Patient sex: M
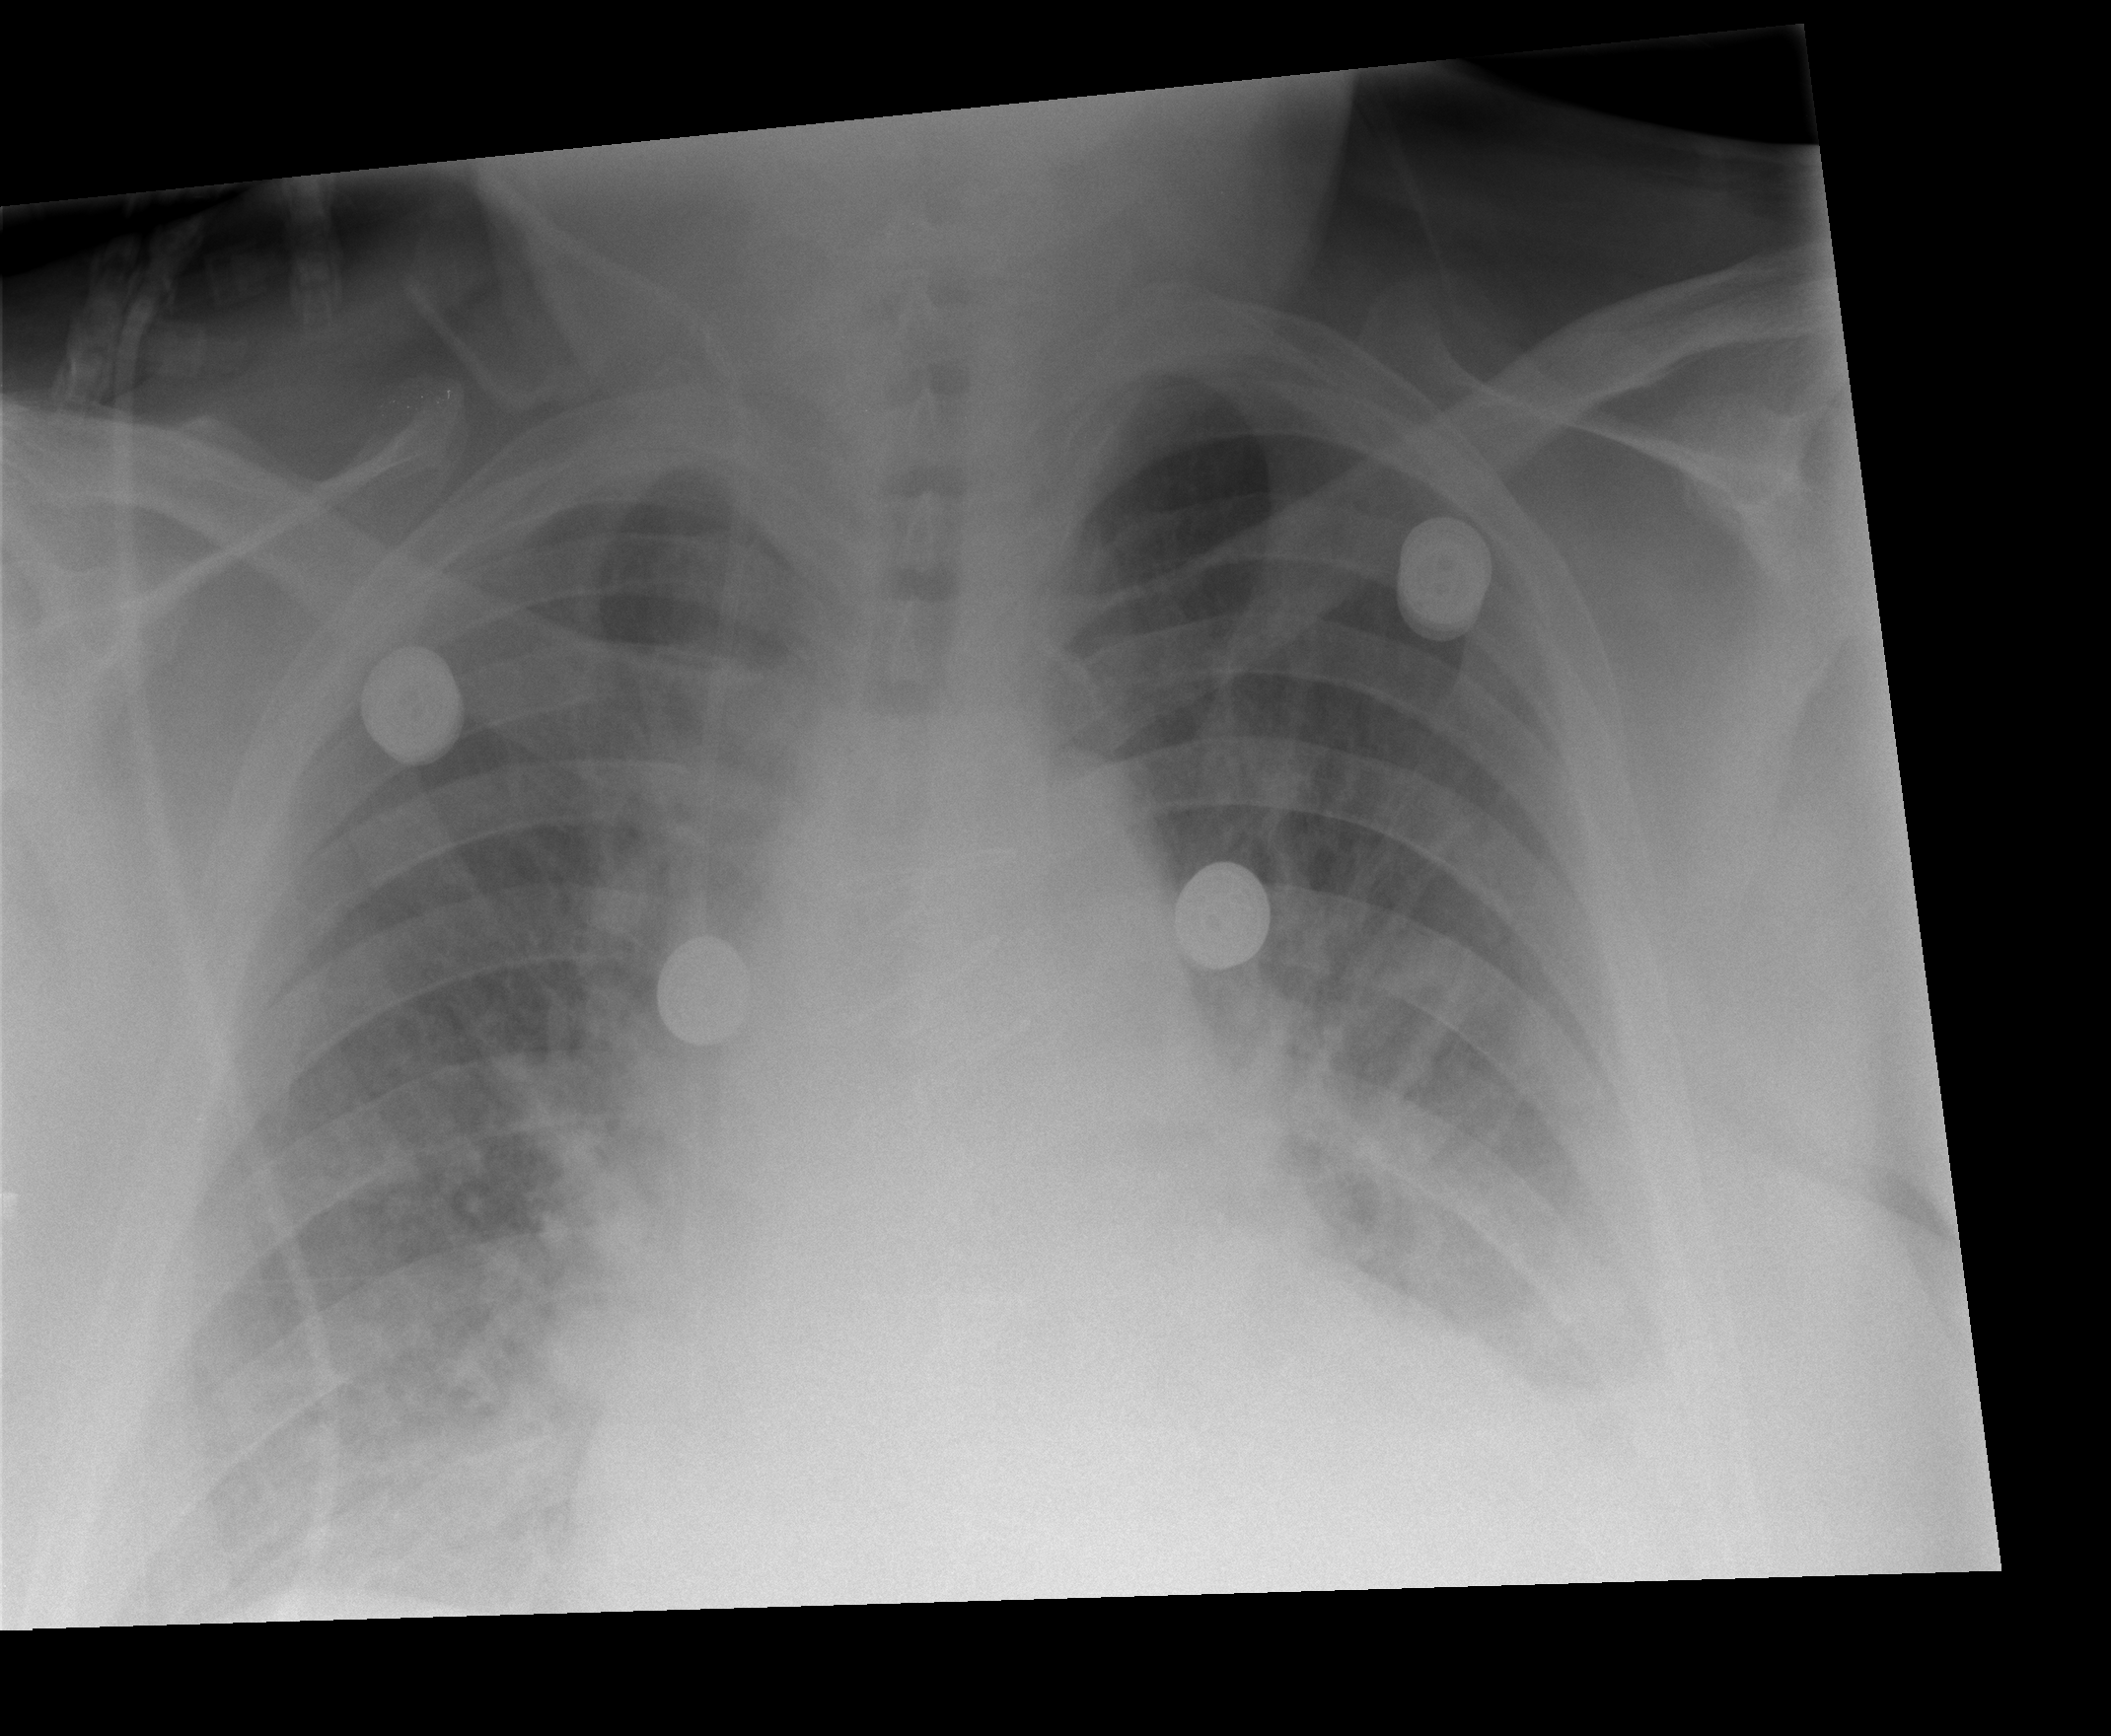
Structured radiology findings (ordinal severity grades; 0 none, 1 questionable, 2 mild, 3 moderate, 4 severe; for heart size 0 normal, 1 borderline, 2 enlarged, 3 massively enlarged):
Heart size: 2
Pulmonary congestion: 3
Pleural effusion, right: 2
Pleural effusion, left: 2
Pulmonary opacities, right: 2
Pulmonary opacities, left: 2
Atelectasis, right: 2
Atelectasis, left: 2